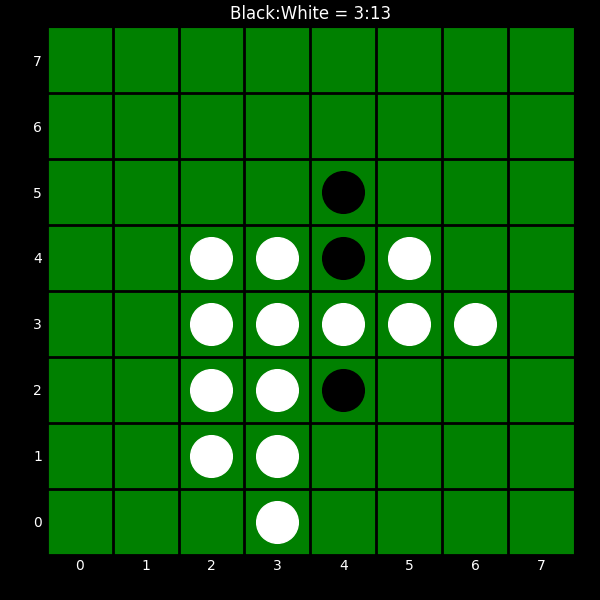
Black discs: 3
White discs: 13